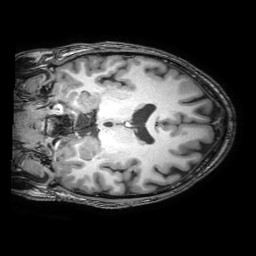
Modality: T1w
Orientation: coronal
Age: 36
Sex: male
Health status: healthy
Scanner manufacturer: philips
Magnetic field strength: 3 T
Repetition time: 0.0079 s
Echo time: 0.0035 s